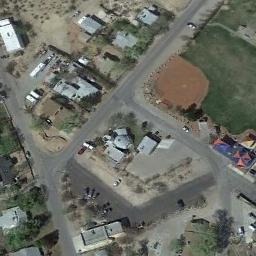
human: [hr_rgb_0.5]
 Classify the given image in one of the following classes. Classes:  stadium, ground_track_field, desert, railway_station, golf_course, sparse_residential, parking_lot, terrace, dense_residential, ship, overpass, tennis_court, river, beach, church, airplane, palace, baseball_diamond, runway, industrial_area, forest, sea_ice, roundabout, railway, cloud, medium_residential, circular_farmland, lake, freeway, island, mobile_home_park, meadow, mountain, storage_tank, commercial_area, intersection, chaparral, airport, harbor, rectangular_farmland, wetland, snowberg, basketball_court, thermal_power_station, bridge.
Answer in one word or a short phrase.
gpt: baseball_diamond